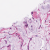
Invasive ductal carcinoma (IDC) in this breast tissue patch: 1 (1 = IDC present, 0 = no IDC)